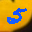
Label: 5